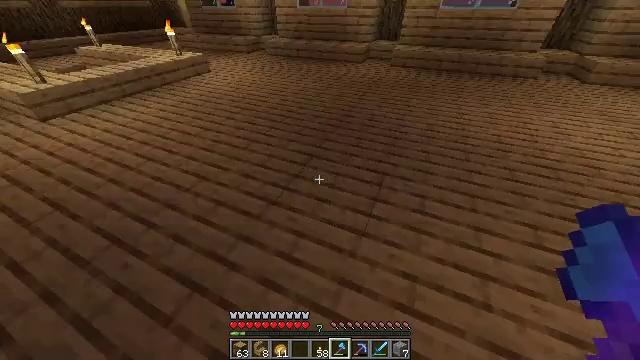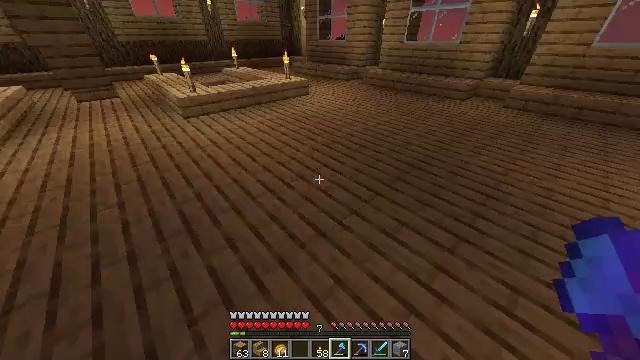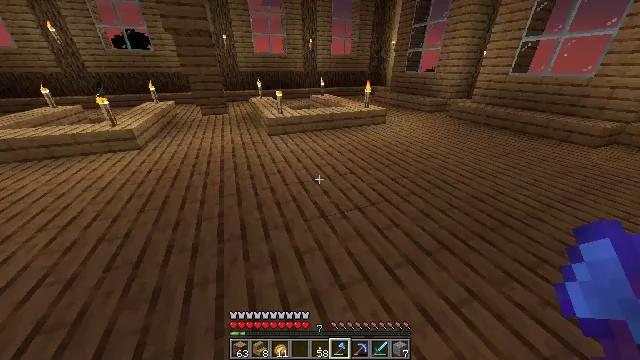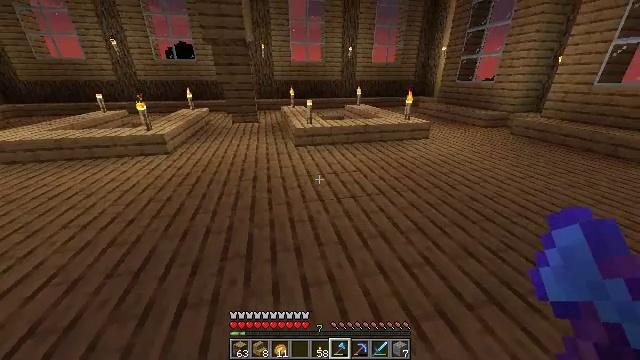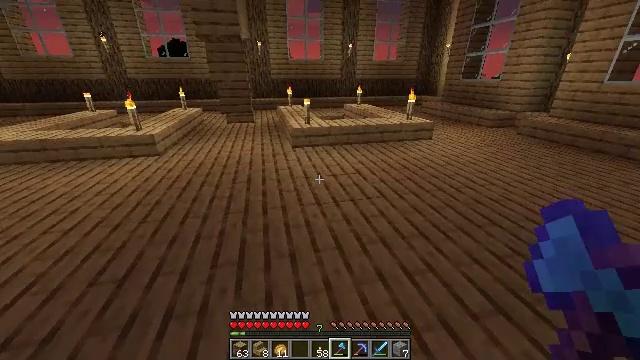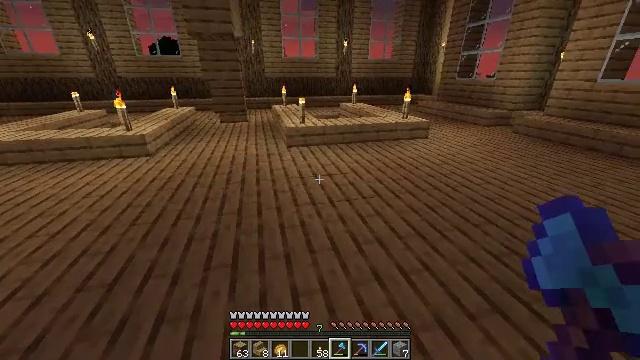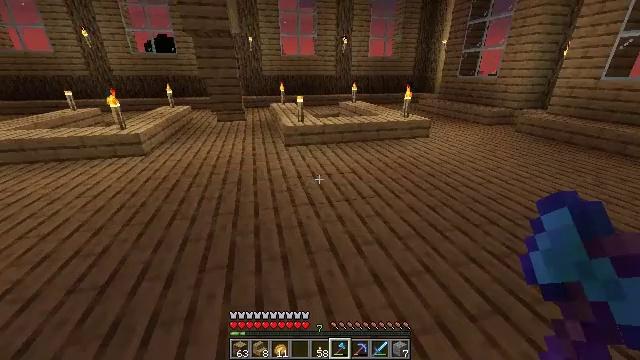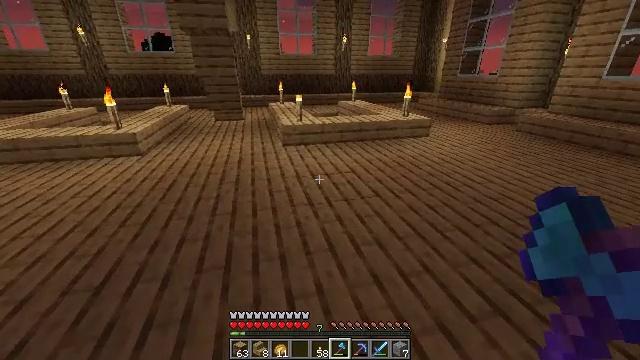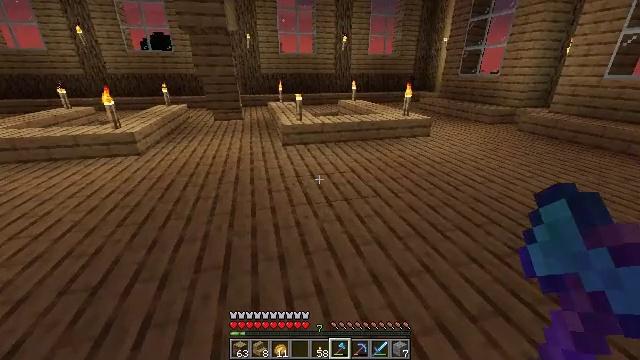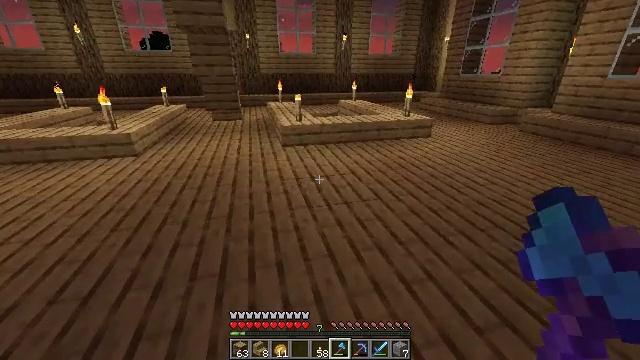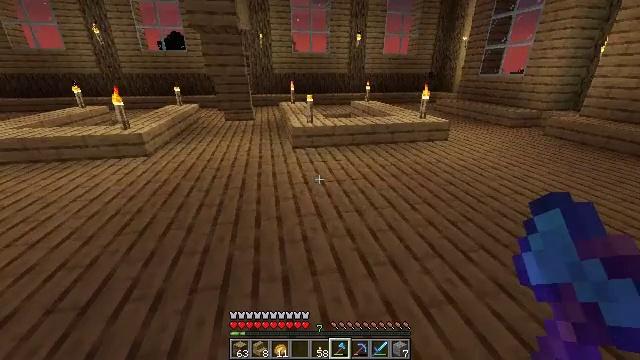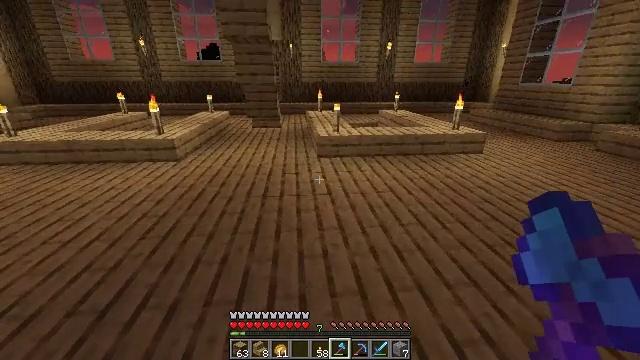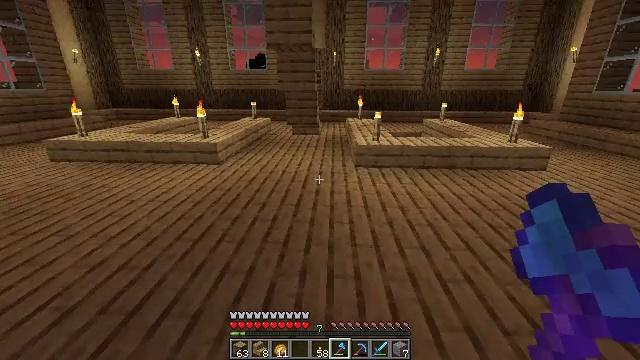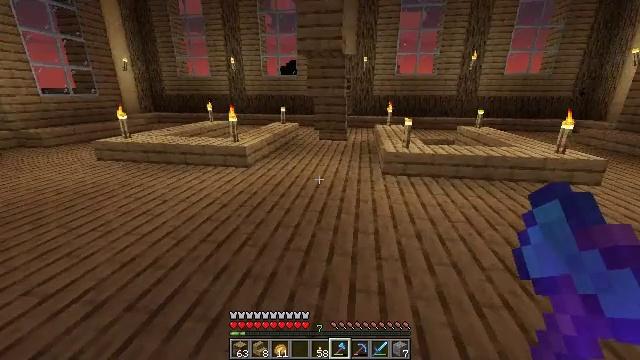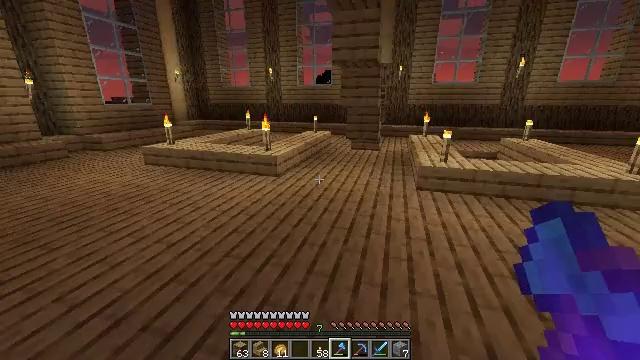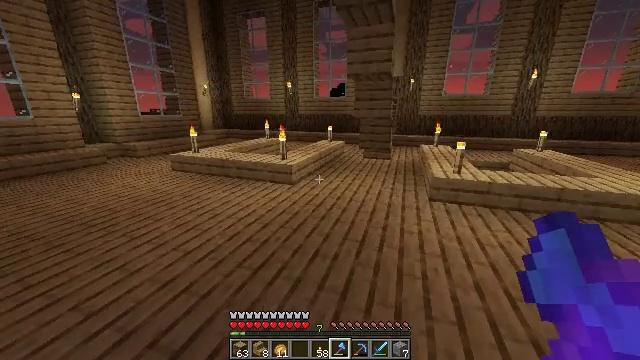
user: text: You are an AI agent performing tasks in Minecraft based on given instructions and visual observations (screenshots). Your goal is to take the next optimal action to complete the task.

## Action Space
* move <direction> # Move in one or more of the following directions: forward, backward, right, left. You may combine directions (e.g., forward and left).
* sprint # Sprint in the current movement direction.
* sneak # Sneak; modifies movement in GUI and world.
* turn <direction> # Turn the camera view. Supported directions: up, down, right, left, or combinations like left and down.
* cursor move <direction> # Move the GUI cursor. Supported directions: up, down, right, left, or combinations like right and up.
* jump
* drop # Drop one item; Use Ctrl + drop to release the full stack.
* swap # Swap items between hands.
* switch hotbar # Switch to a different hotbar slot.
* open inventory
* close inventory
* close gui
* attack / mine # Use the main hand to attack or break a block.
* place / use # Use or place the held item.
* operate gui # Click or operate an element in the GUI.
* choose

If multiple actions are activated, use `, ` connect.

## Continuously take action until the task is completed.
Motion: motion action
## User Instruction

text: Break the oak slab to get it back.
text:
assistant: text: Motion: move forward, turn left and up
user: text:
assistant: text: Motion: turn left and up
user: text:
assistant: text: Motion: turn left and up
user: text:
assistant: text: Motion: no_op
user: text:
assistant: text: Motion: turn right
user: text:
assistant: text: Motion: no_op
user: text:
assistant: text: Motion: no_op
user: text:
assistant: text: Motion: no_op
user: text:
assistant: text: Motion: move forward
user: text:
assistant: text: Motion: move forward, turn left
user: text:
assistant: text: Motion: move forward, turn left and up
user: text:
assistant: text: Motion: move forward, turn left and up
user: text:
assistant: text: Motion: move forward, sprint, turn left and up
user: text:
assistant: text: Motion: move forward, sprint, turn left and up
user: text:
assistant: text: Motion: move forward, sprint, turn left and up
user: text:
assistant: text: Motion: move forward, sprint
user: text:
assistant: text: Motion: move forward
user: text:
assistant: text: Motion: move forward, turn right
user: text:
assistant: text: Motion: move forward, sprint, turn right
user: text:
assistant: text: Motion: move forward, sprint
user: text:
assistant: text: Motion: move forward, sprint
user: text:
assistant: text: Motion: move forward, sprint
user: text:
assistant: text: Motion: move forward, turn right
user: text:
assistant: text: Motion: move forward, sprint, turn right
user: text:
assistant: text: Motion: move forward, sprint
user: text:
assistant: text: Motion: move forward, sprint
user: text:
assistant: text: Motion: move forward, sprint
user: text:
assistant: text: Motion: move forward, turn right
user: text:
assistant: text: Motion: move forward, turn right and up
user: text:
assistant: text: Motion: move forward, turn right and up